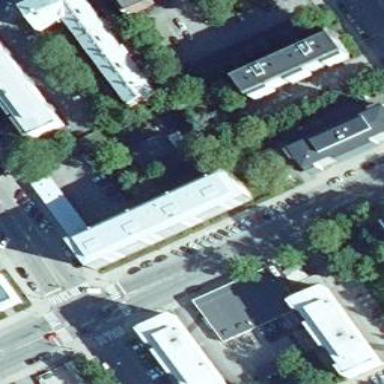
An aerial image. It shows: Street-side parking area.